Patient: sex M, age 94
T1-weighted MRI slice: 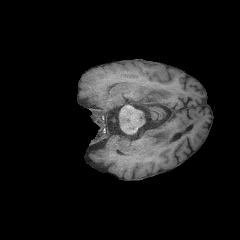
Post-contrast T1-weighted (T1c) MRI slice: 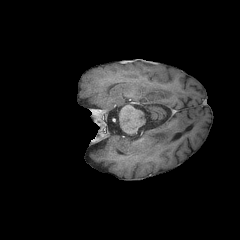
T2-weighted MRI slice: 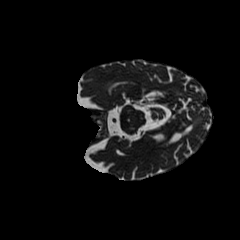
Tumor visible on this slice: yes
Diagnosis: Glioblastoma, IDH-wildtype
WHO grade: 4